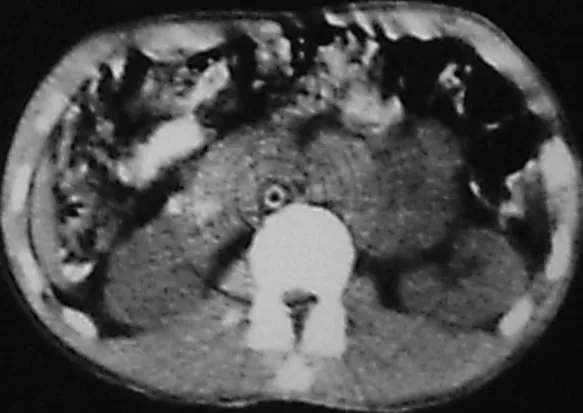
Computed tomography scan showing retroperitoneal residual mass after systemic chemotherapy in 1989.
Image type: radiology (ct)